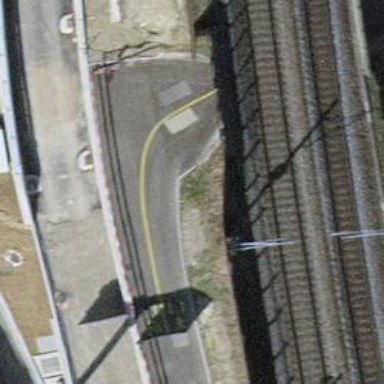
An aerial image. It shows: Asphalt path suitable for both cyclists and pedestrians.